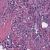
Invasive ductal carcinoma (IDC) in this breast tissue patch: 0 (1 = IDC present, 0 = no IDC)